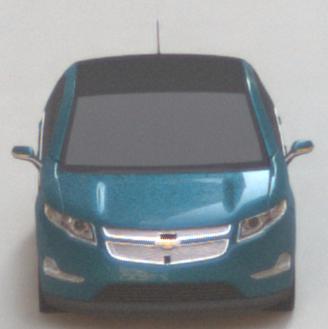
Make: Chevrolet
Model: Volt
Detailed model: Volt
Model produced from: 2011/11
Model produced until: 2014/08
Doors: 5
Color: blue
Road condition: dry road
Daytime: morning or afternoon
Contrast: medium contrast